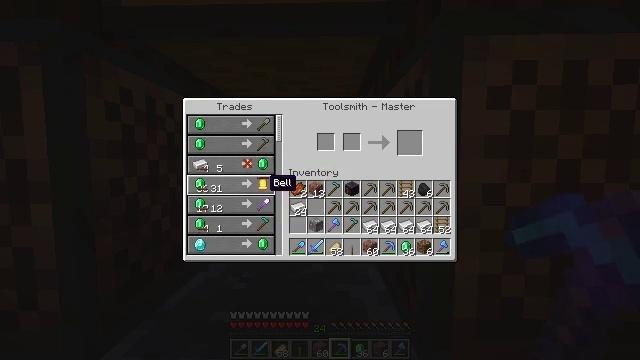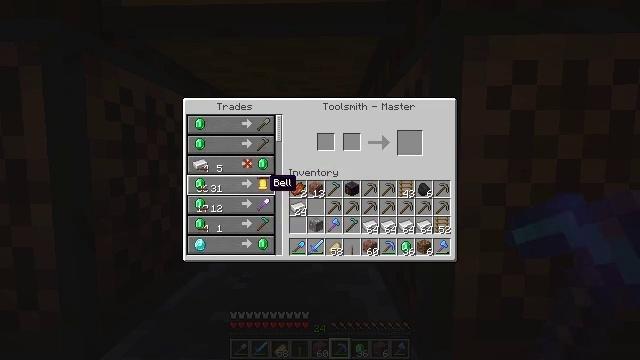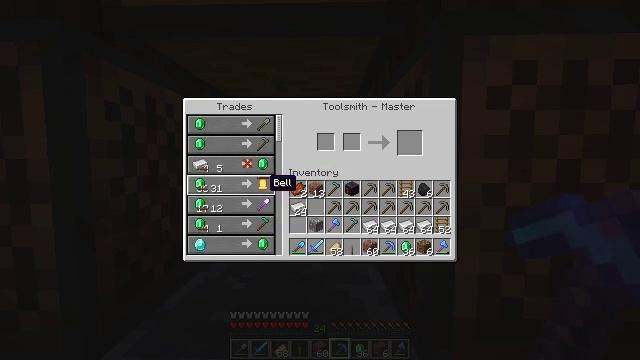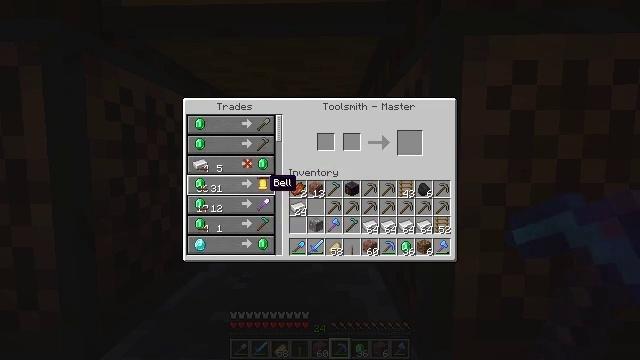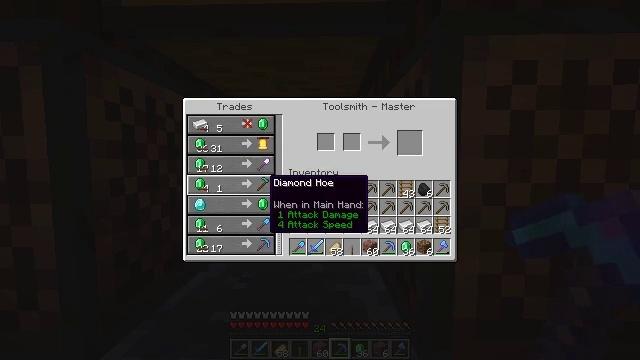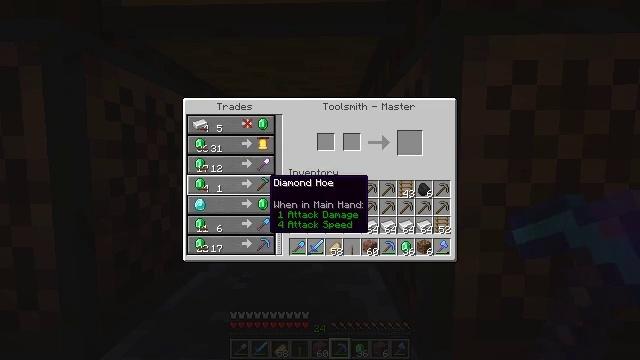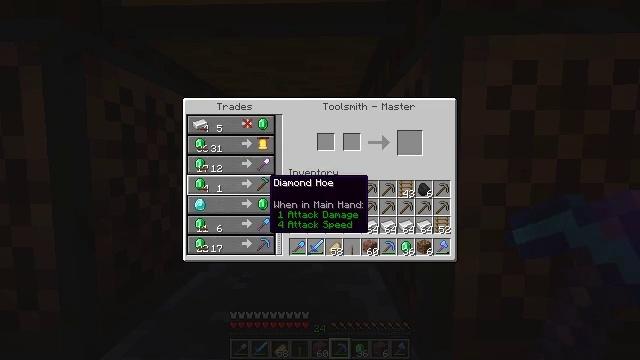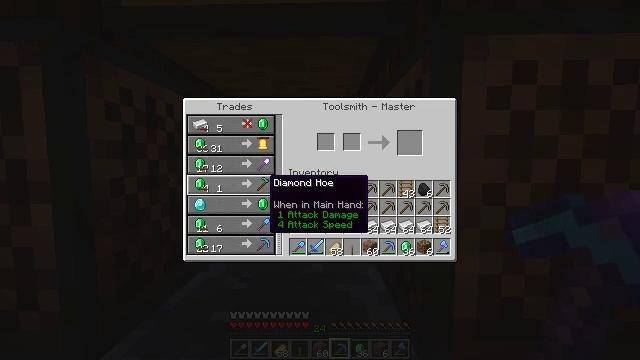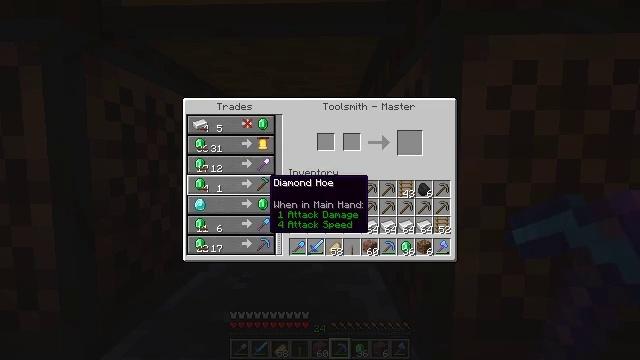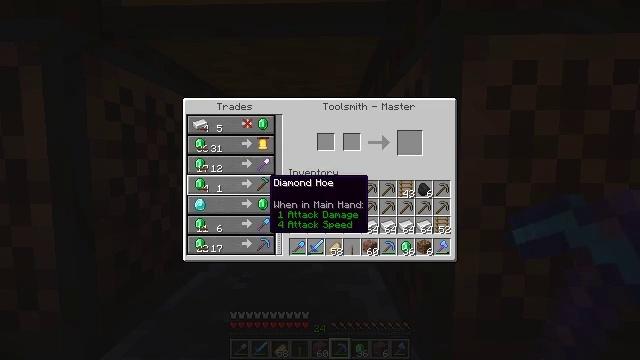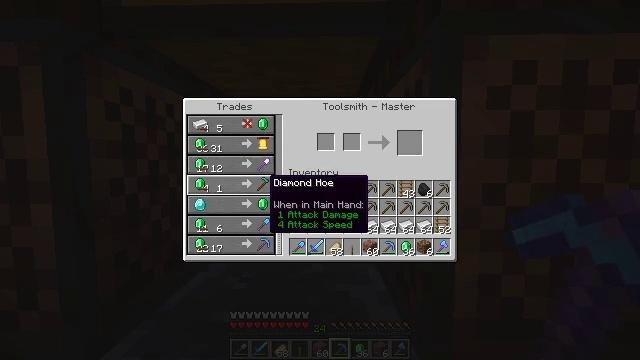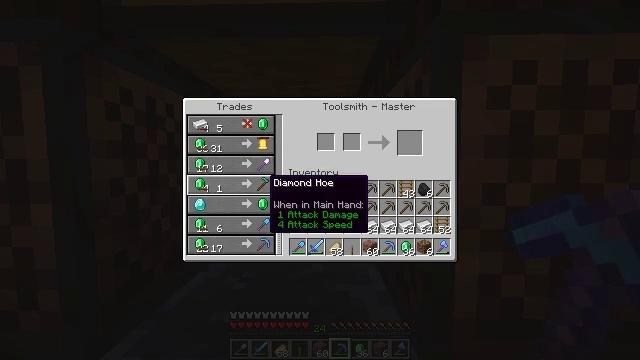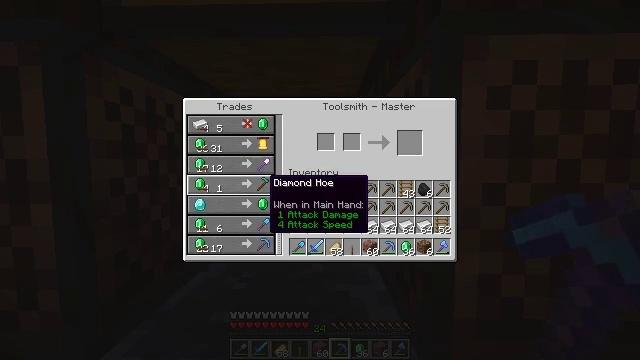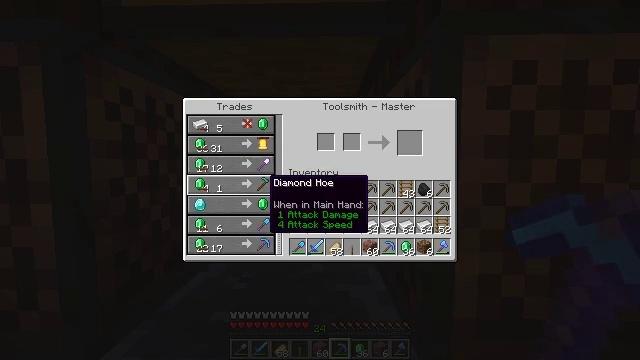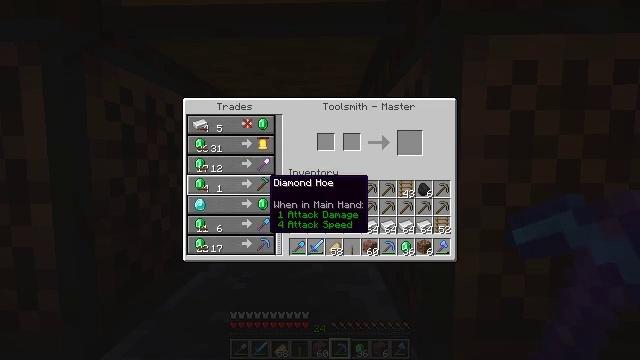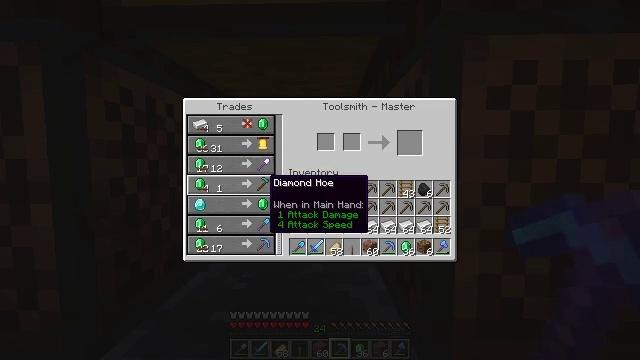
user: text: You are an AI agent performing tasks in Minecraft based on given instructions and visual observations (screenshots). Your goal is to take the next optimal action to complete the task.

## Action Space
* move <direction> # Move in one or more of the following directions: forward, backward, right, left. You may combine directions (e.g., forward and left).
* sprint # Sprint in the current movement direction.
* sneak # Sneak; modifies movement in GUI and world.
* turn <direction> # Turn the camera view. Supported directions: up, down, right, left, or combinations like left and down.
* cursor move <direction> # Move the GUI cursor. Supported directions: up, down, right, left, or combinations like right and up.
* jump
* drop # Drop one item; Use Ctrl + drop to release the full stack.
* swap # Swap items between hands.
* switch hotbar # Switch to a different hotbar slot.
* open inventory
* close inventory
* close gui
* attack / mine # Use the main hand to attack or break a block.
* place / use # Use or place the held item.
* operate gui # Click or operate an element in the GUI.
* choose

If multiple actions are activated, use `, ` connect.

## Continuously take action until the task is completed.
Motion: motion action
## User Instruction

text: Craft a diamond shovel with necessary materials.
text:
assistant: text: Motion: no_op
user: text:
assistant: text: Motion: no_op
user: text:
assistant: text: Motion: no_op
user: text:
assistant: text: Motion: no_op
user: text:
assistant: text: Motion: no_op
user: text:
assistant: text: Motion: no_op
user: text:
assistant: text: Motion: no_op
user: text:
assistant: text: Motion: no_op
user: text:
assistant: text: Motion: no_op
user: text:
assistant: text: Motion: no_op
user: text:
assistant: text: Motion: no_op
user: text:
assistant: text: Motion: no_op
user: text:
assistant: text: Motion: no_op
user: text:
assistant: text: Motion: no_op
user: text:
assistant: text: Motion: no_op
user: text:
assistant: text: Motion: no_op
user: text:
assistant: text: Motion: no_op
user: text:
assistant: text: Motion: close gui
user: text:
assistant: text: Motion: no_op
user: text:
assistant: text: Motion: no_op
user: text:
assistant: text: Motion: turn right and down
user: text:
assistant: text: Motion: turn right and down
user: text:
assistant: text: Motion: turn right and down
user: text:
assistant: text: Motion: turn right and down
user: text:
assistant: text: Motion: turn right and down
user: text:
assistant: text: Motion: turn right
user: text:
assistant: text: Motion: move forward, turn right
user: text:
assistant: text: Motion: move forward
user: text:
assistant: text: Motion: move forward and move right
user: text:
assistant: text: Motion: move forward and move right, turn left